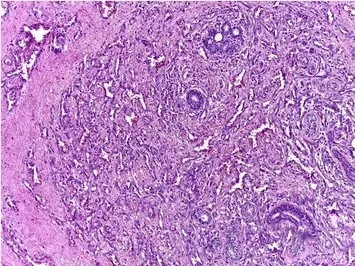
Micrography showing vascular proliferation dissecting the mesenchymal breast tissue (x10).
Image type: pathology (h&e)